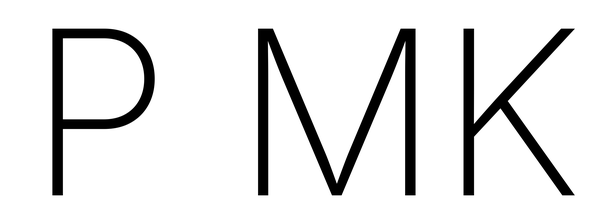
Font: Inter_ExtraLight